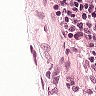
Metastatic tissue present: no